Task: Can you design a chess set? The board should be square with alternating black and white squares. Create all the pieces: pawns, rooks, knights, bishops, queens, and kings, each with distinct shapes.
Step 1213:
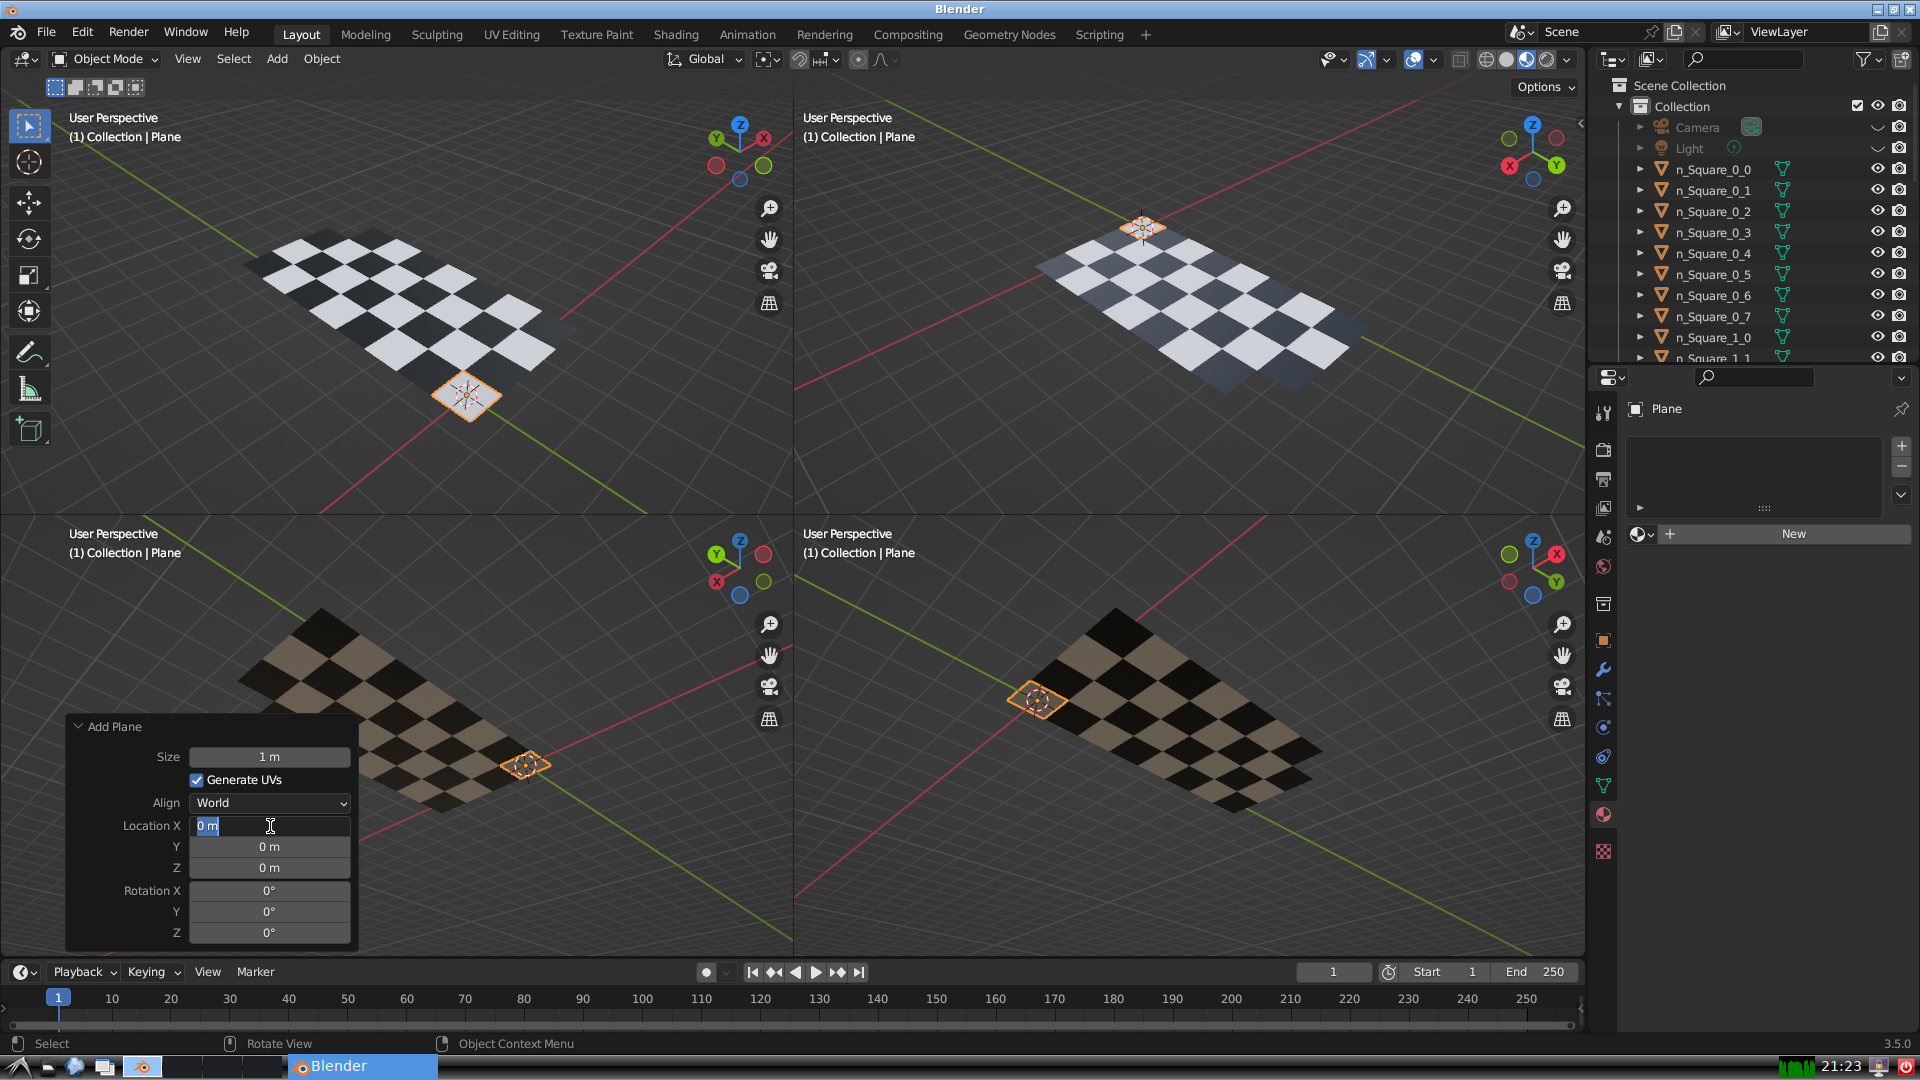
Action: input_text: 3.0